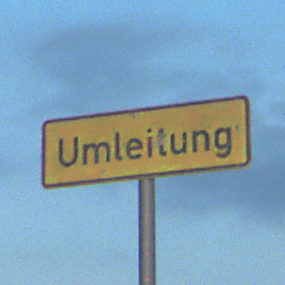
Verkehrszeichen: Umleitungsankuendigung
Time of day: SunriseSunset
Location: Outdoor (Nature)
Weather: PartlyCloudy
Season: NotSpecified
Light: Natural